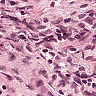
Metastatic tissue present: no